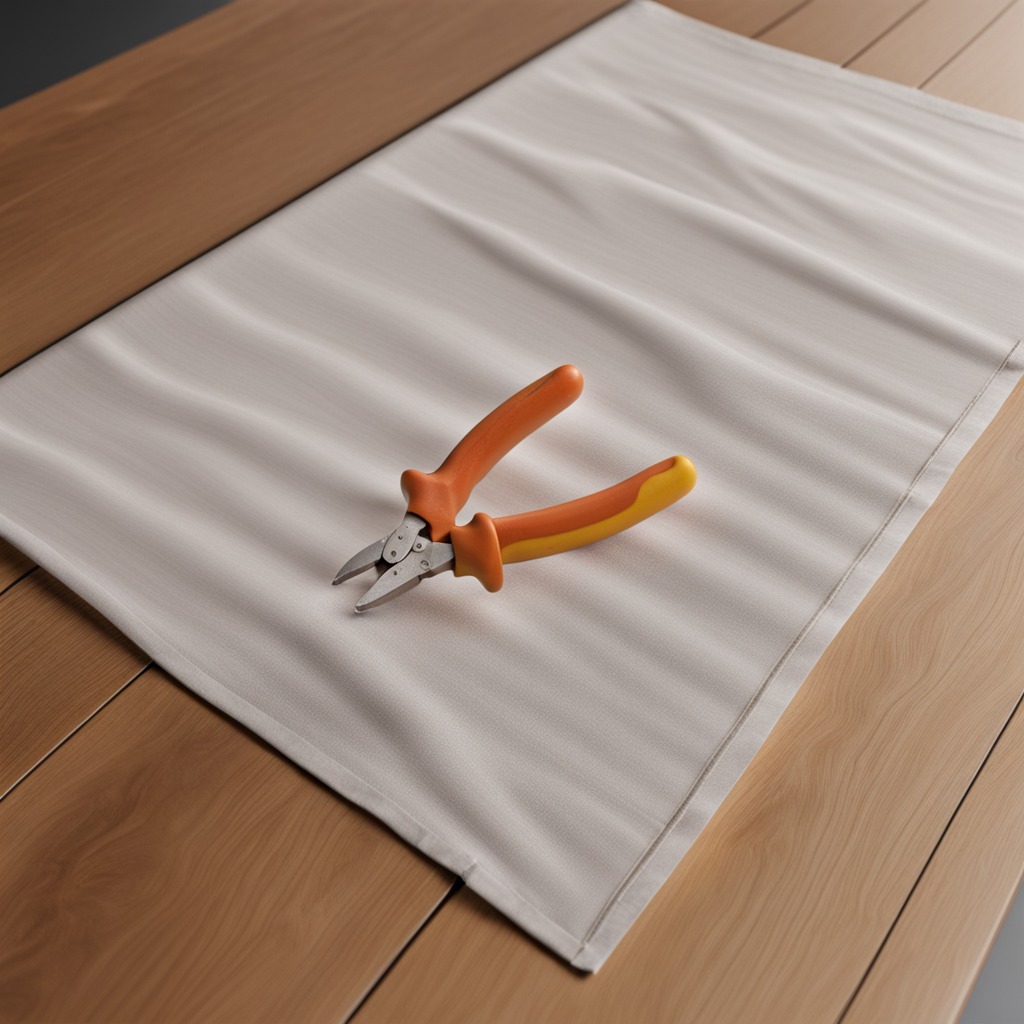
A plier is lying on the wooden table.